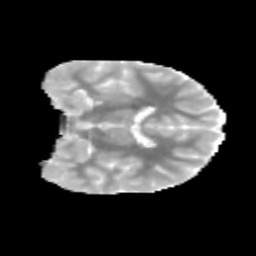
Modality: MD
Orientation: coronal
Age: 12
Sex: male
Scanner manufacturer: siemens
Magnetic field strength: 3 T
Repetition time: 3.8 s
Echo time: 0.07 s